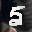
Label: 5